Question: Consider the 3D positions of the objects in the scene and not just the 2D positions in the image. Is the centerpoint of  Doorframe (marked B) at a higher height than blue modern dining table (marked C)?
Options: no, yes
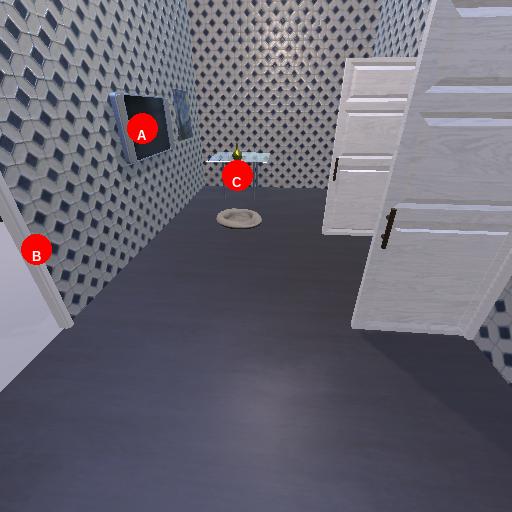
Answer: no